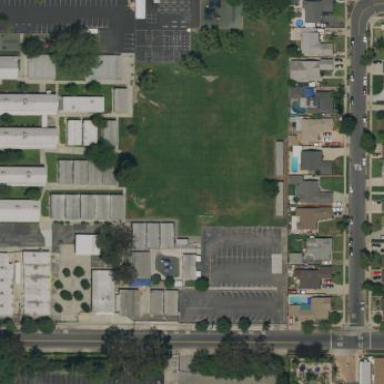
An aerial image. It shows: School.